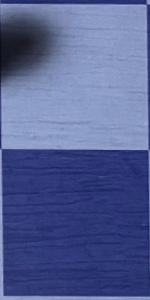
Label: Empty